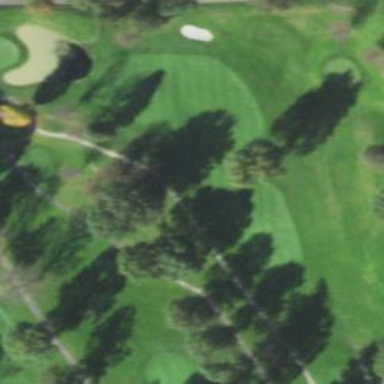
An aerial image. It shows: Path for both roads and golfers.